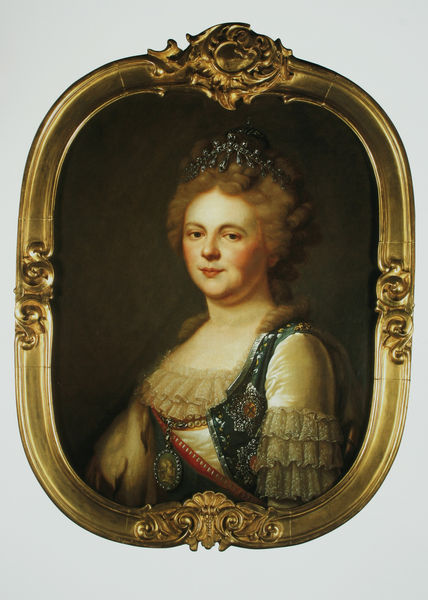
Titel: Bildnis Maria Fjodorowna
Künstler: Johann Baptist d. Ä. Lampi
Institution: Deutscher Privatbesitz
Schlagwörter: blau, dunkel, gemälde, kopf, schatten, weiß, grün, ausschnitt, braun, brust, busen, decolte, frau, frisur, grau, haar, hell, hintergrund, kleid, licht, mund, nase, orange, schmuck, schwarz, stirn, vordergrund, ölbild, blick, dame, rot, malerei, ornament, blond, hemd, wand, arm, arme, augen, band, barock, bluse, gesicht, haarschmuck, kragen, lang, rahmen, spitze, ärmel, bild, bildnis, goldrahmen, hals, portrait, porträt, öl, gold, haare, stickerei, adel, spitzen, augenbrauen, brosche, brustbild, dekoltee, diadem, frontal, haarreif, kinn, krone, lippen, locken, perlen, prinzessin, rosa, rouge, schulter, seide, rund, adelige, perücke, schärpe, lächeln, relief, wangen, mieder, backen, russland, kette, haarband, bordüre, dick, büste, pupillen, ornamente, mimik, bronze, rüschen, weste, dekolleté, halskette, hoch, betrachter, foto, fotografie, medaillon, motiv, vergoldet, abzeichen, medallie, orden, scherpe, schnitzerei, schnörkel, bustier, voluten, doppelkinn, amulett, medallion, adelig, herrscherin, königin, rokokko, medaille, muscheln, zarin, weich, kaiserin, rüschenbluse, gepudert, rocaille, ornamnete, herzogin, gräfin, bolero, regentin, amulet, barockrahmen, kleinbildnis, könih, trager, scärpe, haare grün, maria theresai